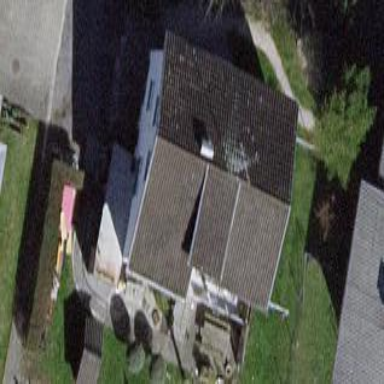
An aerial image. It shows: Detached building.